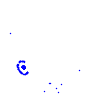
Particle: electron